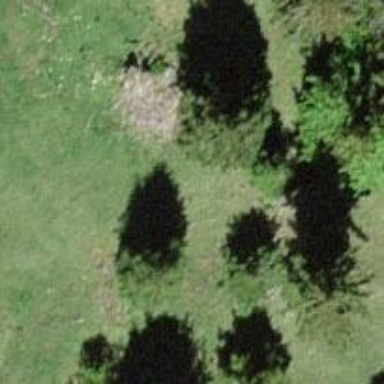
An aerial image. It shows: Needle-leaved tree in its natural environment.